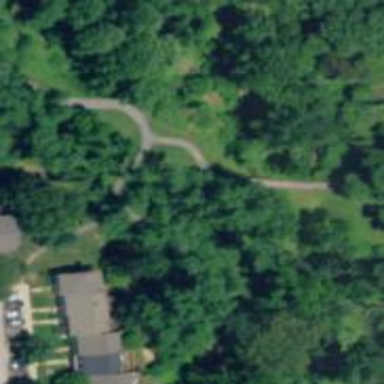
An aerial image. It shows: Path leading to bridge.